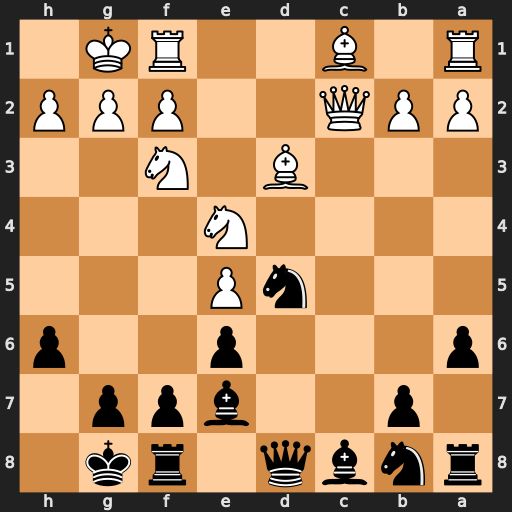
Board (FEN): rnbq1rk1/1p2bpp1/p3p2p/3nP3/4N3/3B1N2/PPQ2PPP/R1B2RK1
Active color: b
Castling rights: -
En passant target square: -
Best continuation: Nb4 Qb1 Qxd3 Qxd3 Nxd3